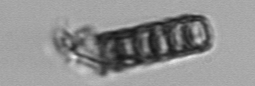
Label: Paralia_sulcata